Interaction volume radius: 5 \u00c5
Interaction volume height: 20 \u00c5
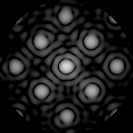
Disorder parameter: 0.1072